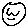
Label: smiley face